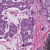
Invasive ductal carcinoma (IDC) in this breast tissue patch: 1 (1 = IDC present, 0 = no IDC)